Field crop: maize
Growth stage: 2
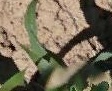
Species: maize